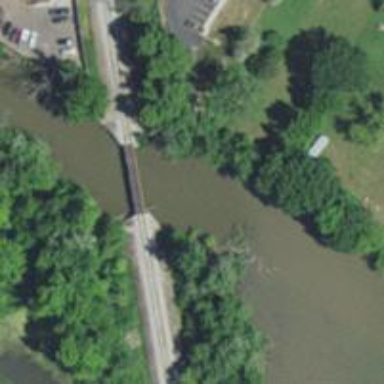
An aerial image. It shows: Bridge over railway line.